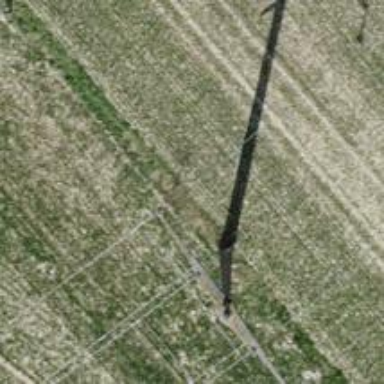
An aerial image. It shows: Power pole.